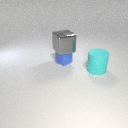
small blue rubber cube behind large cyan rubber cylinder